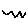
Label: zigzag